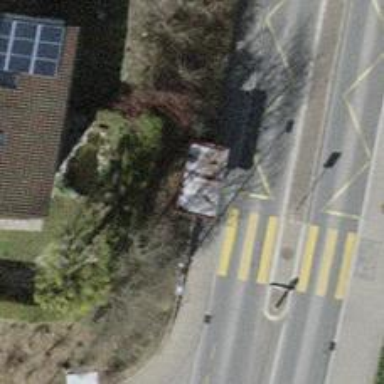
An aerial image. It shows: Post box is visible.